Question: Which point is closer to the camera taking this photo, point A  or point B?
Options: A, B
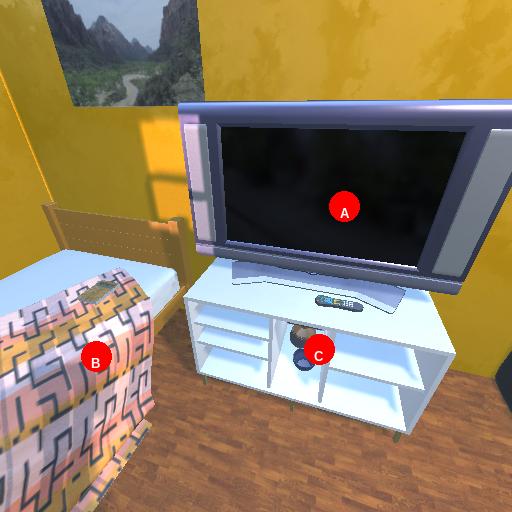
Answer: A